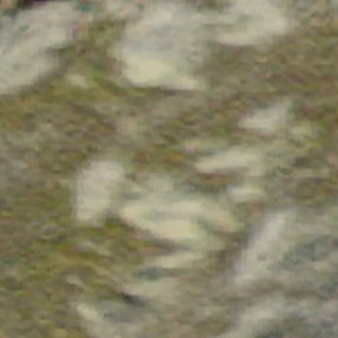
Label: other